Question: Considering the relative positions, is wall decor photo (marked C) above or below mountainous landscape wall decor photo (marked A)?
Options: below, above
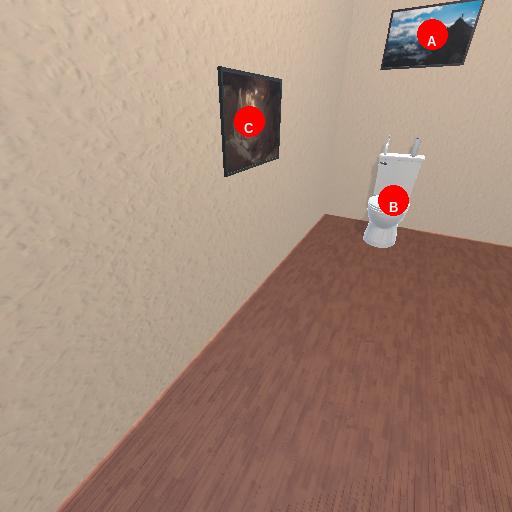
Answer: below